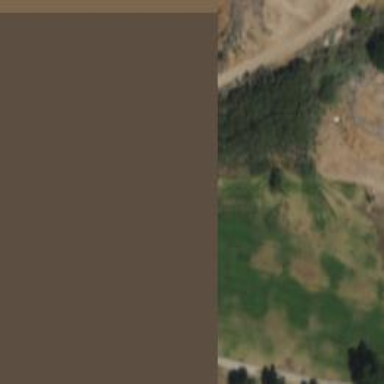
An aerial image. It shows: View of golf hole.